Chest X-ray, PA view. Patient: 48 years old, sex F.
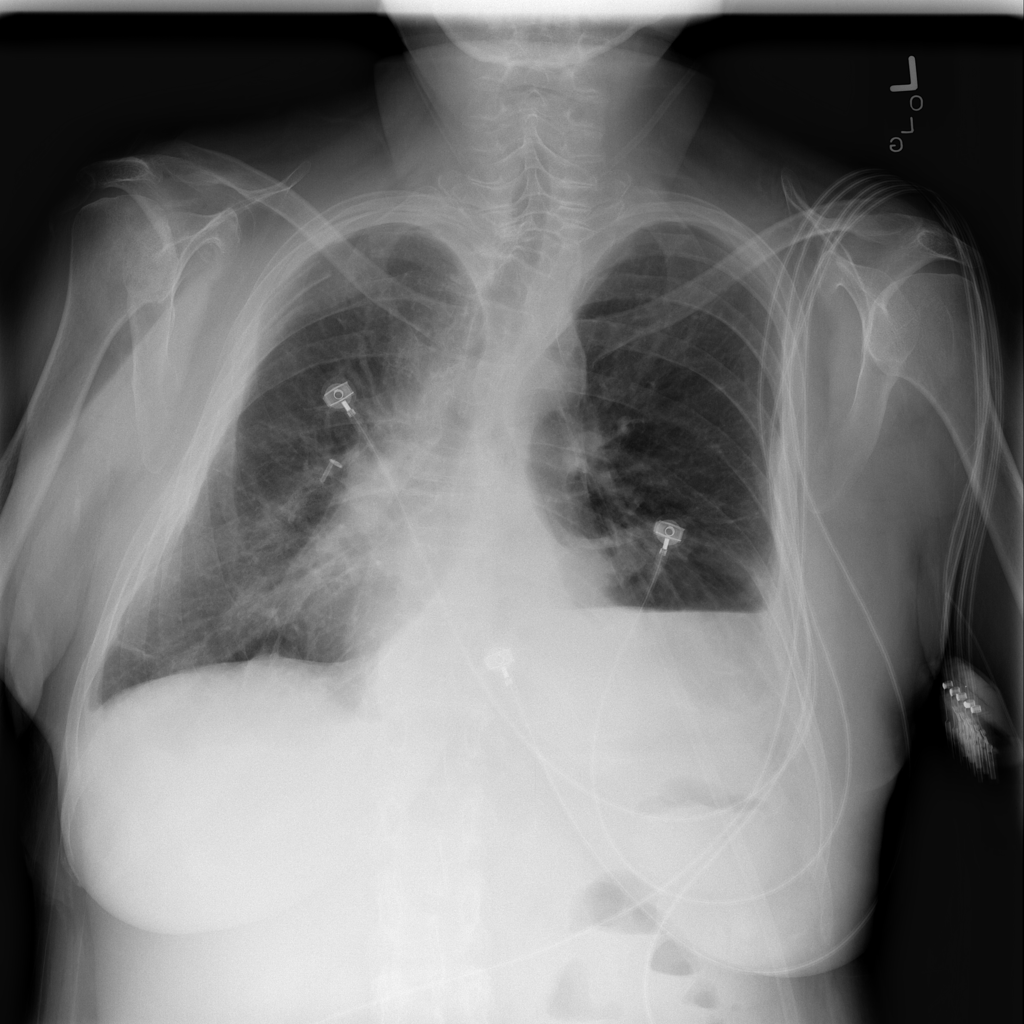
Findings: No Finding